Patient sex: M
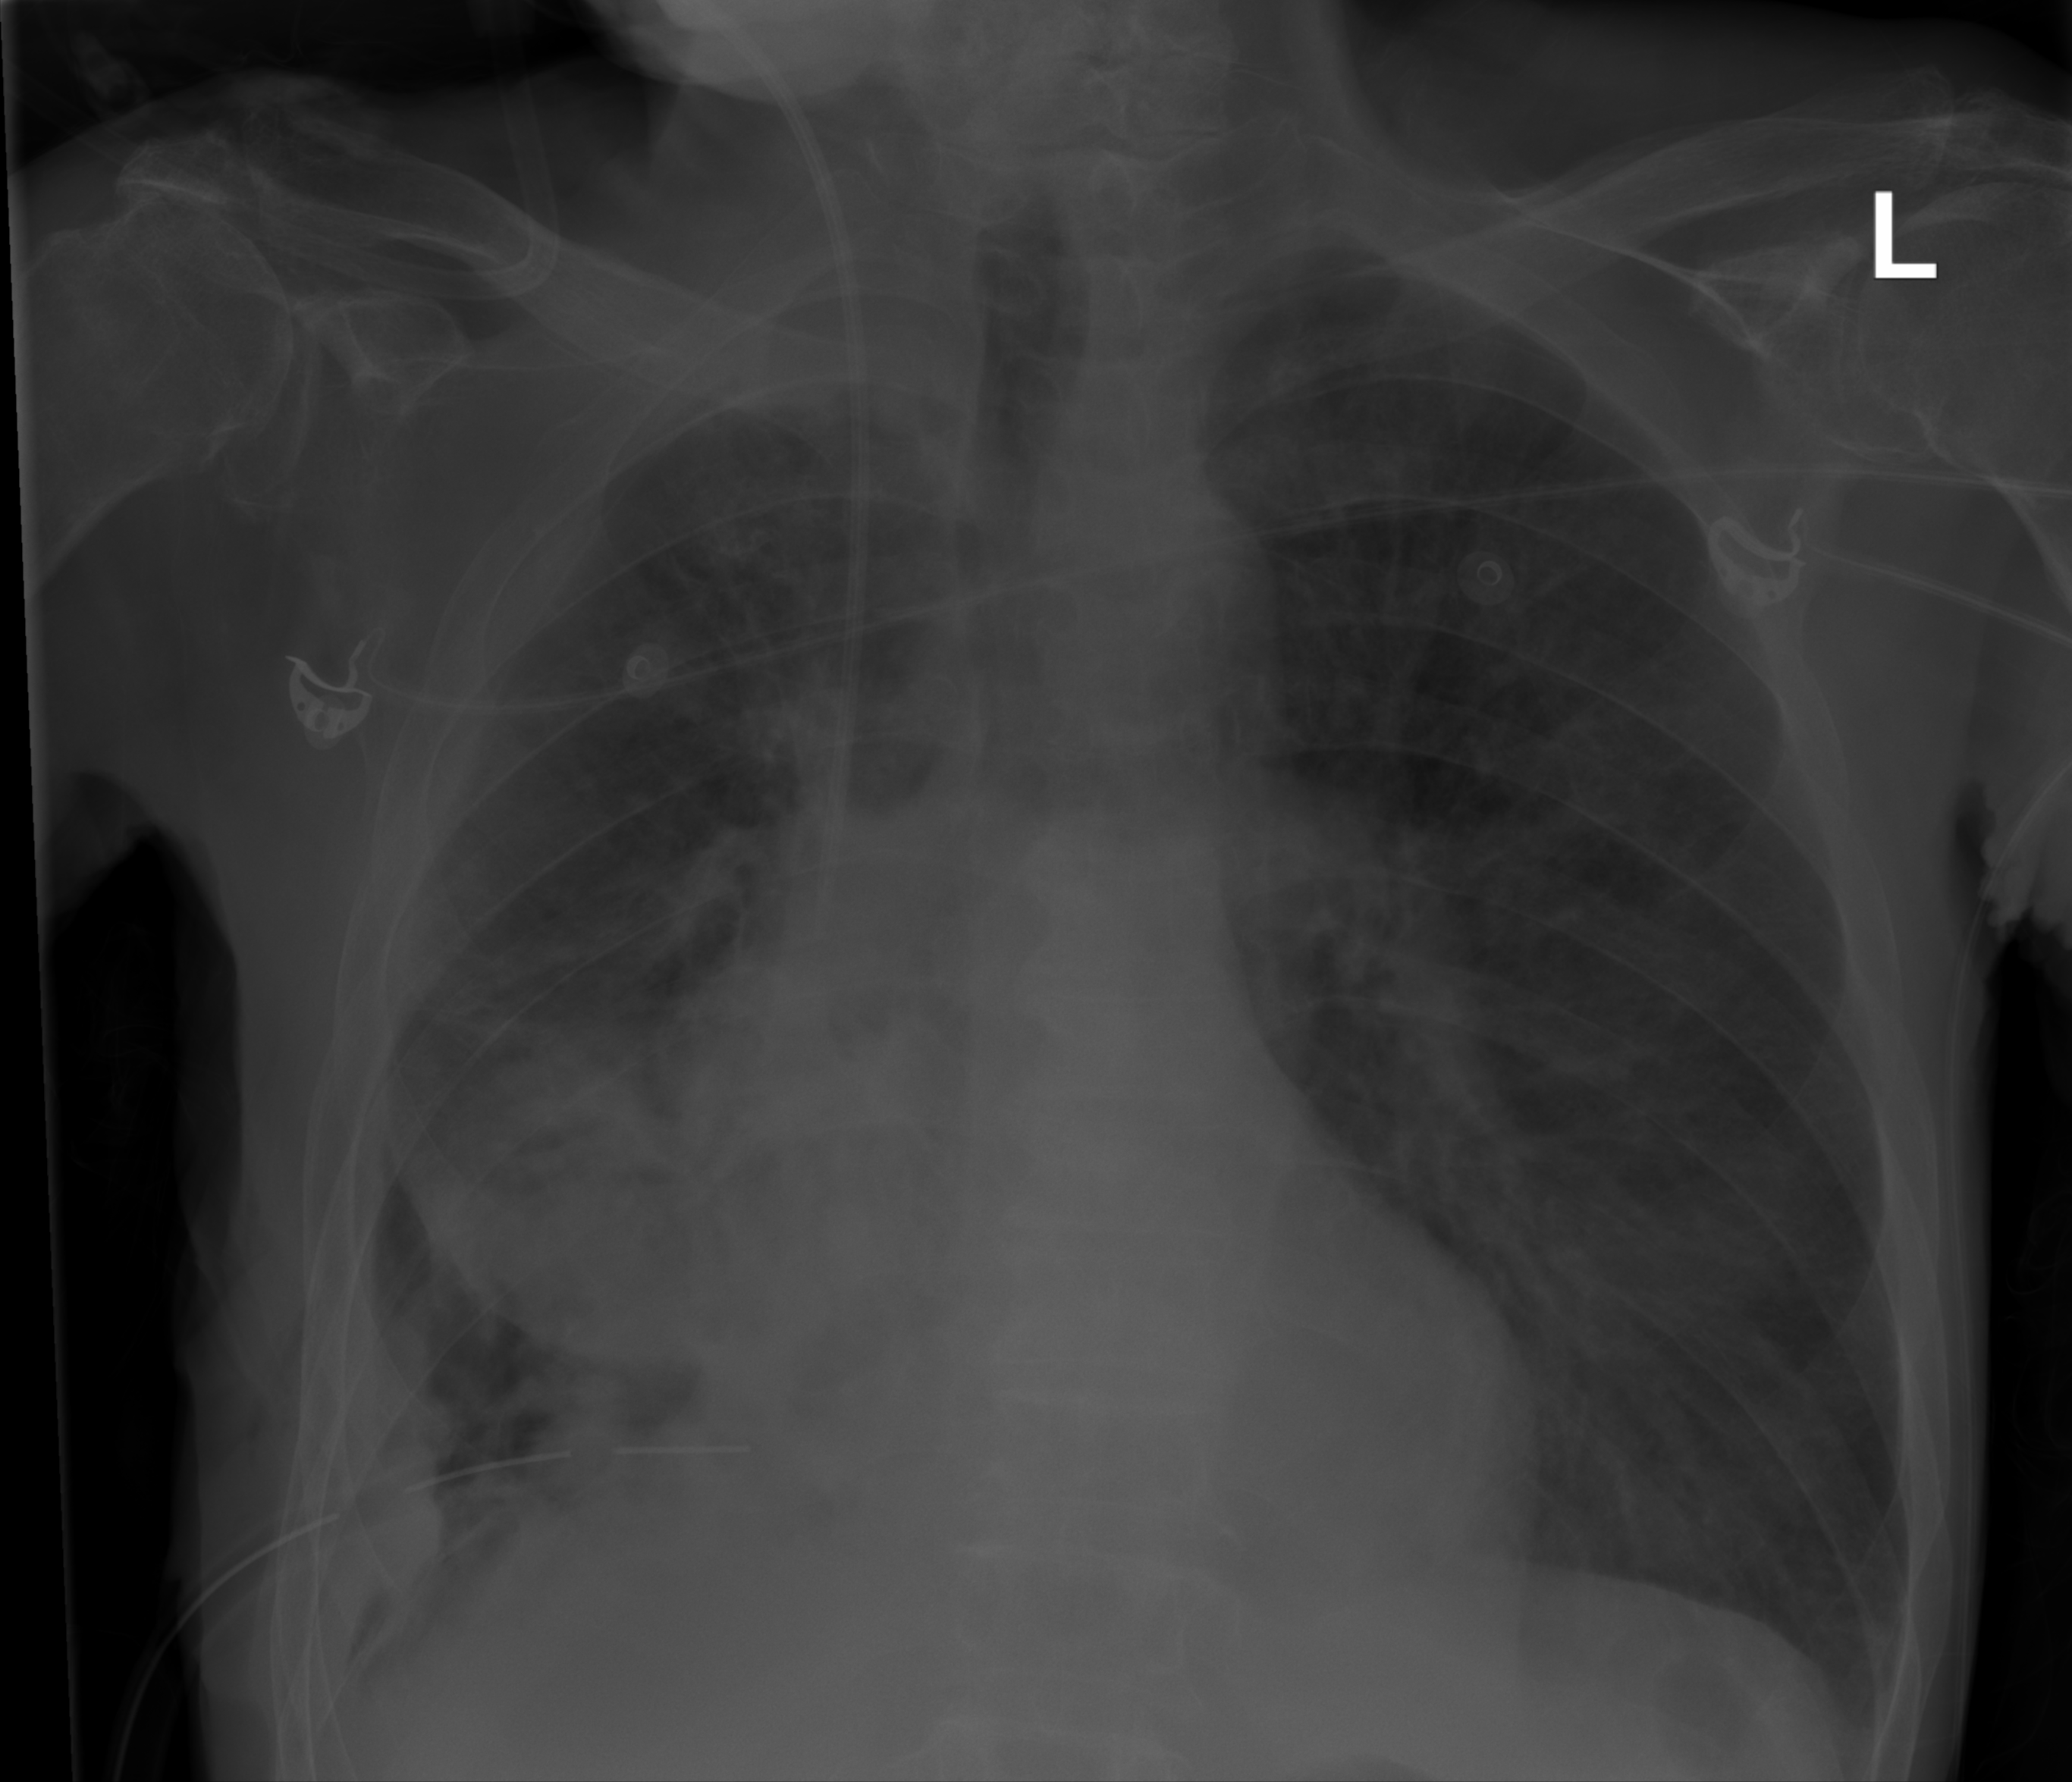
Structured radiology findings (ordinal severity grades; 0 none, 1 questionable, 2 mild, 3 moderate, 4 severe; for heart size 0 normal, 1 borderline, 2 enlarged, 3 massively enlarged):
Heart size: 2
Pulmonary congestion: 0
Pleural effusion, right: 3
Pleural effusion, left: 0
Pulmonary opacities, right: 0
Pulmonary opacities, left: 0
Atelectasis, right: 3
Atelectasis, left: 2